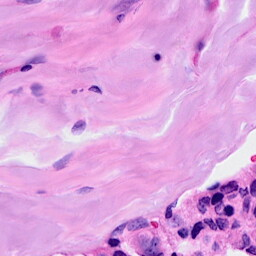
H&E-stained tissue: Breast